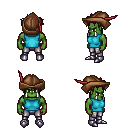
a pixel art fantasy rpg character, male body template, orc, green skin, teal sleeveless shirt, metal pants, brunette bedhead hairstyle, leather cap, metal boots, four views (front, back, left, right), 2x2 character sprite sheet, small pixel art, hard edges, no anti-aliasing